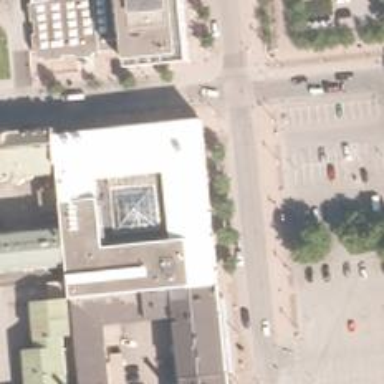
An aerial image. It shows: Government office.